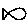
Label: fish